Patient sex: F
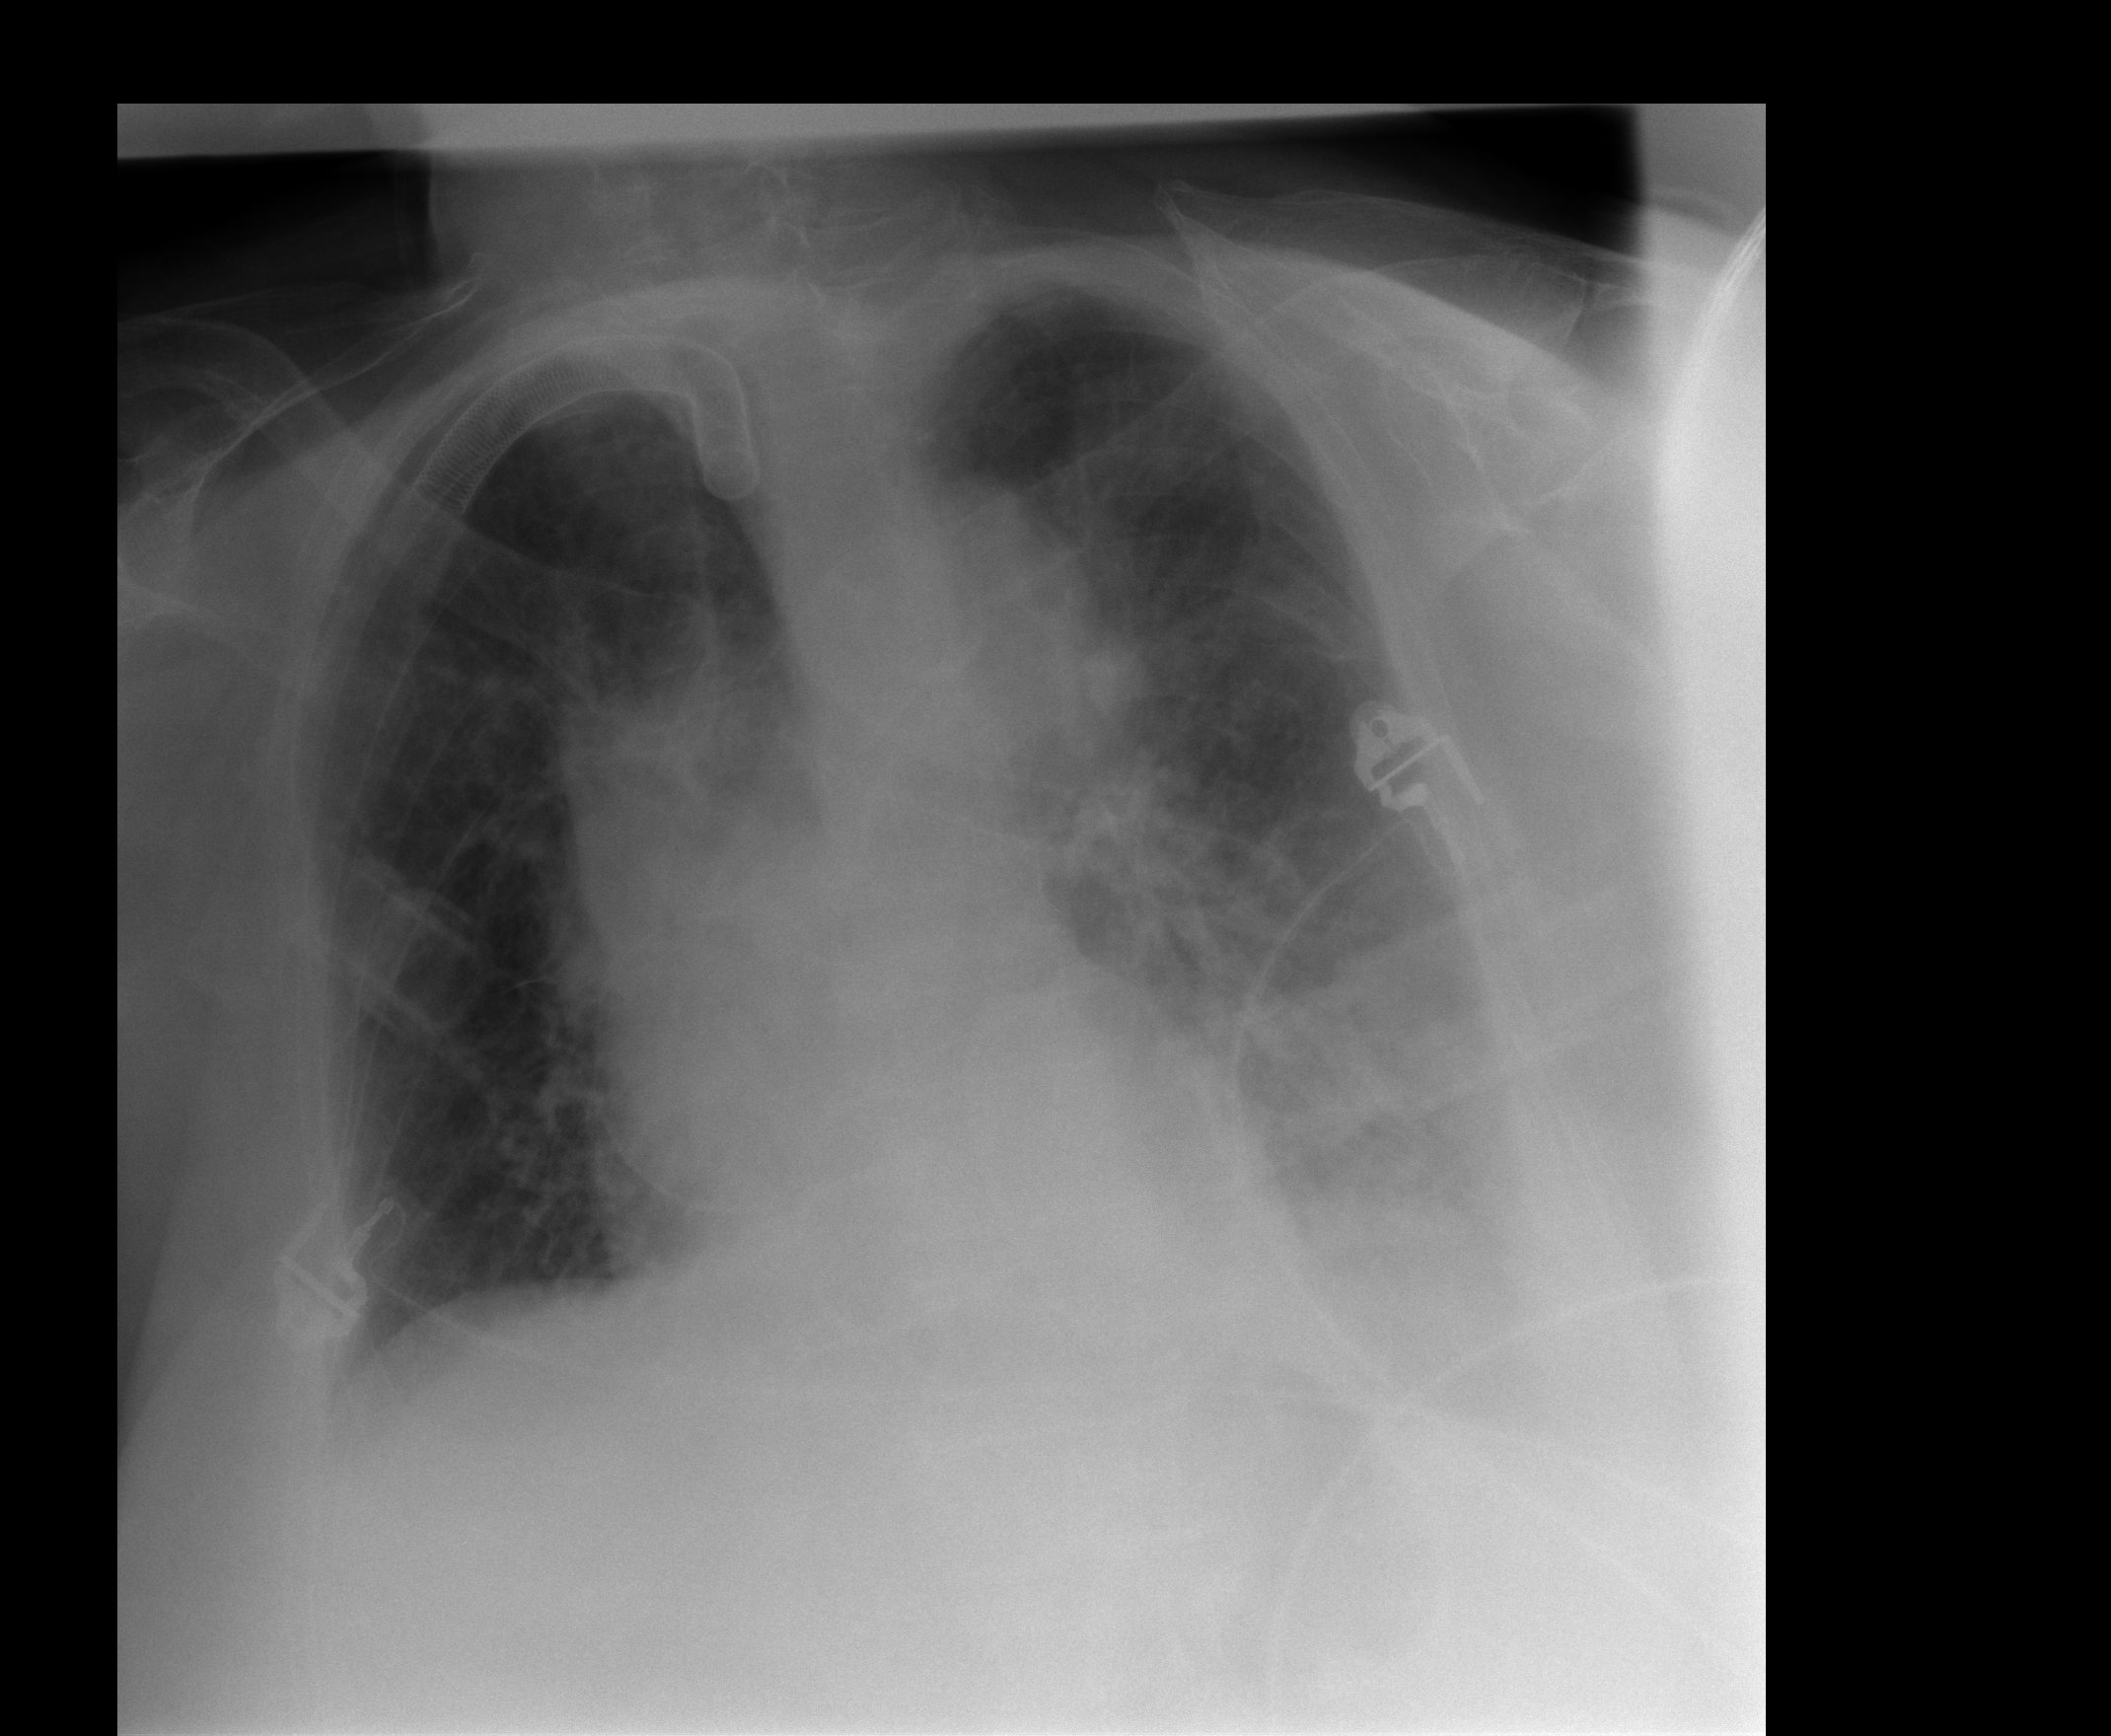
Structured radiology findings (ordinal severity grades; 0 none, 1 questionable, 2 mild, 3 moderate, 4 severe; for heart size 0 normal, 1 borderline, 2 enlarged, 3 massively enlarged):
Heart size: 0
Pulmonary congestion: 2
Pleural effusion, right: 0
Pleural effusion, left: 2
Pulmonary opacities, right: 1
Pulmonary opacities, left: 2
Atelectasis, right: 1
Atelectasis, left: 2